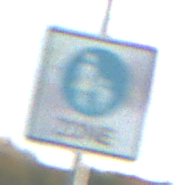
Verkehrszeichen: BeginnFussgaengerzone
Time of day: SunriseSunset
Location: Outdoor (Nature)
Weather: PartlyCloudy
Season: NotSpecified
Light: Natural